Question: I see quite a few different issues with the alert window and new lines. Most are that the '
' is considered a new line in PHP rather than getting sent to javascript.
In my case, the string is being outputted in a new window showing '
'. I just tried actually writing '
' into an alert box via jsfiddle, and that worked, so it must be my method of doing things...
Here is the string returned to console. as you can see, the
is definitely there:
'Username is required
Password is required
Email is required
Phone is required
Cardnumber is required'
However, it shows up like this:

Why is this happening? I think it may have something to do with the data type, as it is returned from '$.ajax'
'''
if (canAjax && !try_ajax) {
e.preventDefault();
$.ajax({
type: "POST",
url: "mobilesubmit.php",
data: {"use_ajax": true, "formdata": $("#register_form").first().serializeArray()},
success: function(data) {
// This stupid thing should make new lines!
alert(data);
console.log(data);
},
error: function (request, status, error) {
try_ajax = true;
$("#register_form").submit();
}
});
}
'''
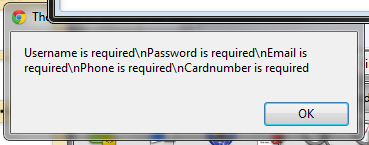
Answer: If your console log is showing '
' rather than a new line, then it means the '\' is escaped in the original string...
## Compare
'''
console.log(1,"\n\n");
console.log(2,"
");
'''
## Solution
use '.replace()' to swap your '
' with newline characters
'''
console.log(3,"\n\n".replace(/\n/g,"
"))
'''